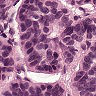
Metastatic tissue present: yes